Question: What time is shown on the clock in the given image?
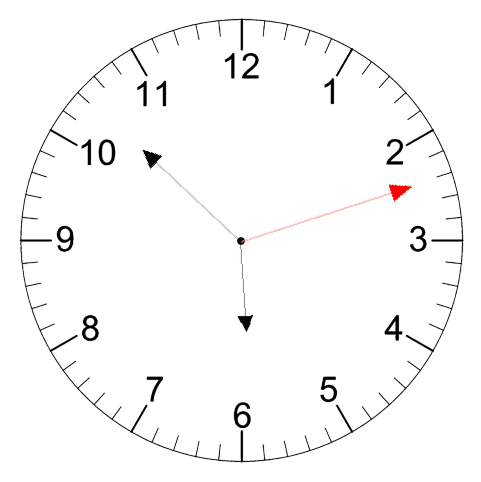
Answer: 05:52:12